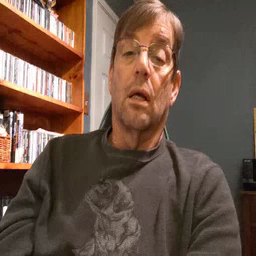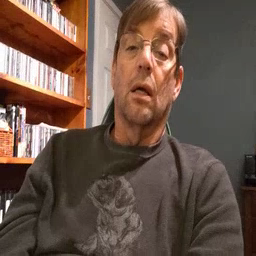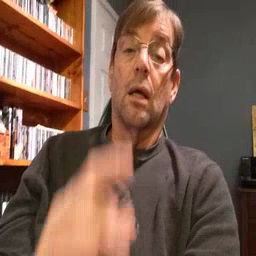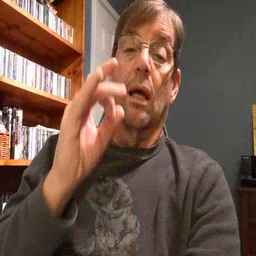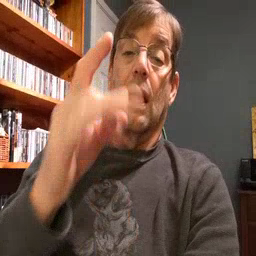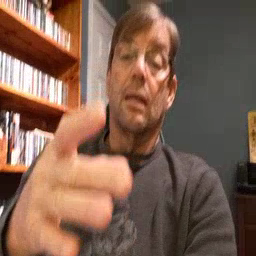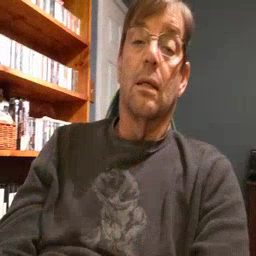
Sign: hate